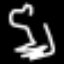
Label: frog